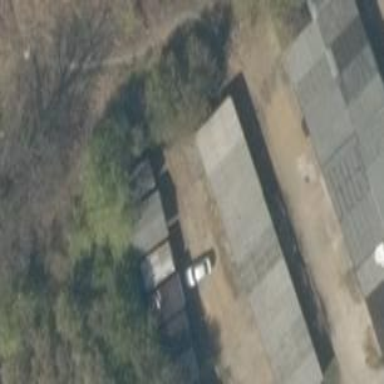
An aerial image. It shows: Group of garages.